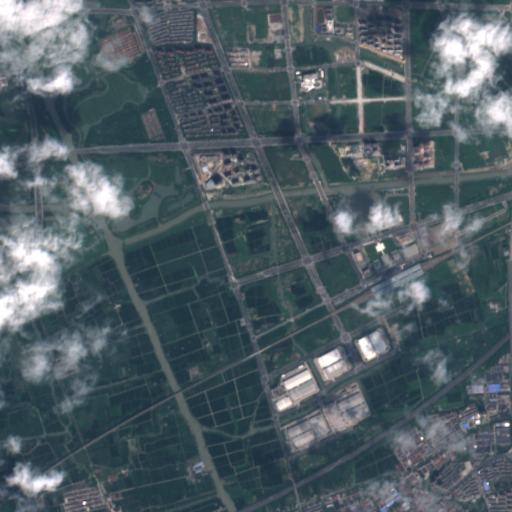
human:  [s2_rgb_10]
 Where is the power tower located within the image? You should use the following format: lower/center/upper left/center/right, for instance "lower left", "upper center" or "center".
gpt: There is no power tower in the image.